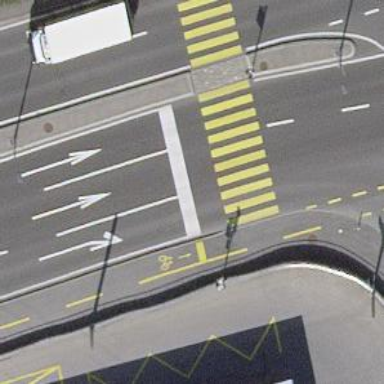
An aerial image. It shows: Marked road crossing.